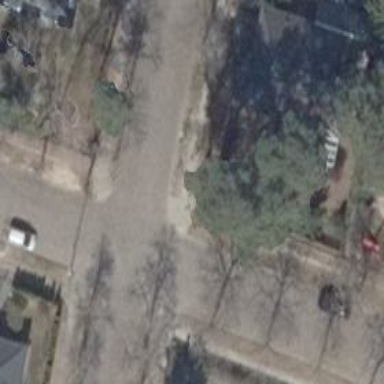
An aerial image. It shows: Residential road with separate sidewalks on both sides.